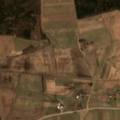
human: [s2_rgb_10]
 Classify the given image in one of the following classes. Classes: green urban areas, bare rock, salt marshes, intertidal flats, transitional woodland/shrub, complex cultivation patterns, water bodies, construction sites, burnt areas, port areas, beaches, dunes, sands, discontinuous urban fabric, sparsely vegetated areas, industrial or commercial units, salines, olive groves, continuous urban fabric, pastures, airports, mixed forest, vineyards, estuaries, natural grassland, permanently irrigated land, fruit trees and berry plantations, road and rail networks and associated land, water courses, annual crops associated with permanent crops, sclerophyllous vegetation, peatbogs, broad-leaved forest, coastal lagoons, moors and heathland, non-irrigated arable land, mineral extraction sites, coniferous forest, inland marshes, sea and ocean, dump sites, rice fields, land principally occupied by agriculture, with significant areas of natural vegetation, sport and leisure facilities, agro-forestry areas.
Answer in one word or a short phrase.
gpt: non-irrigated arable land, pastures, complex cultivation patterns, broad-leaved forest, coniferous forest, mixed forest